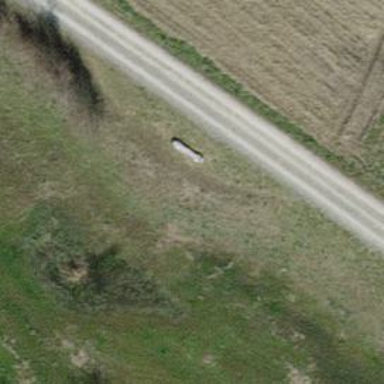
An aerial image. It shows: Brown bench in the vicinity.